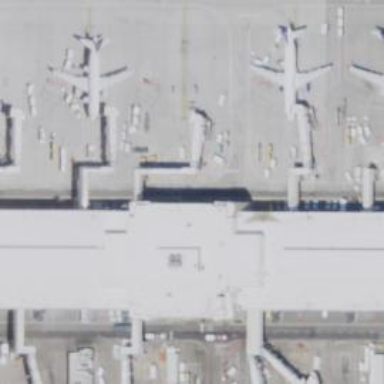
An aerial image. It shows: Airport gate.